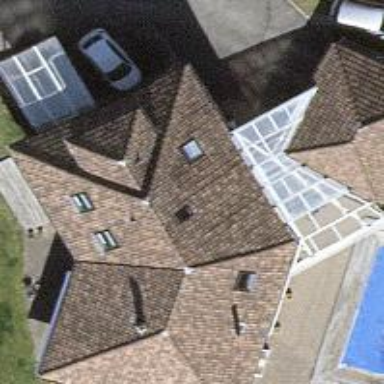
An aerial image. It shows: View of roof edge.